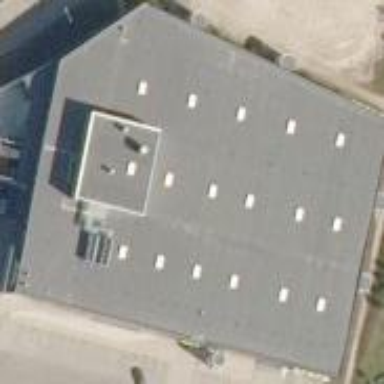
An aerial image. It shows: Flat-roofed retail building.